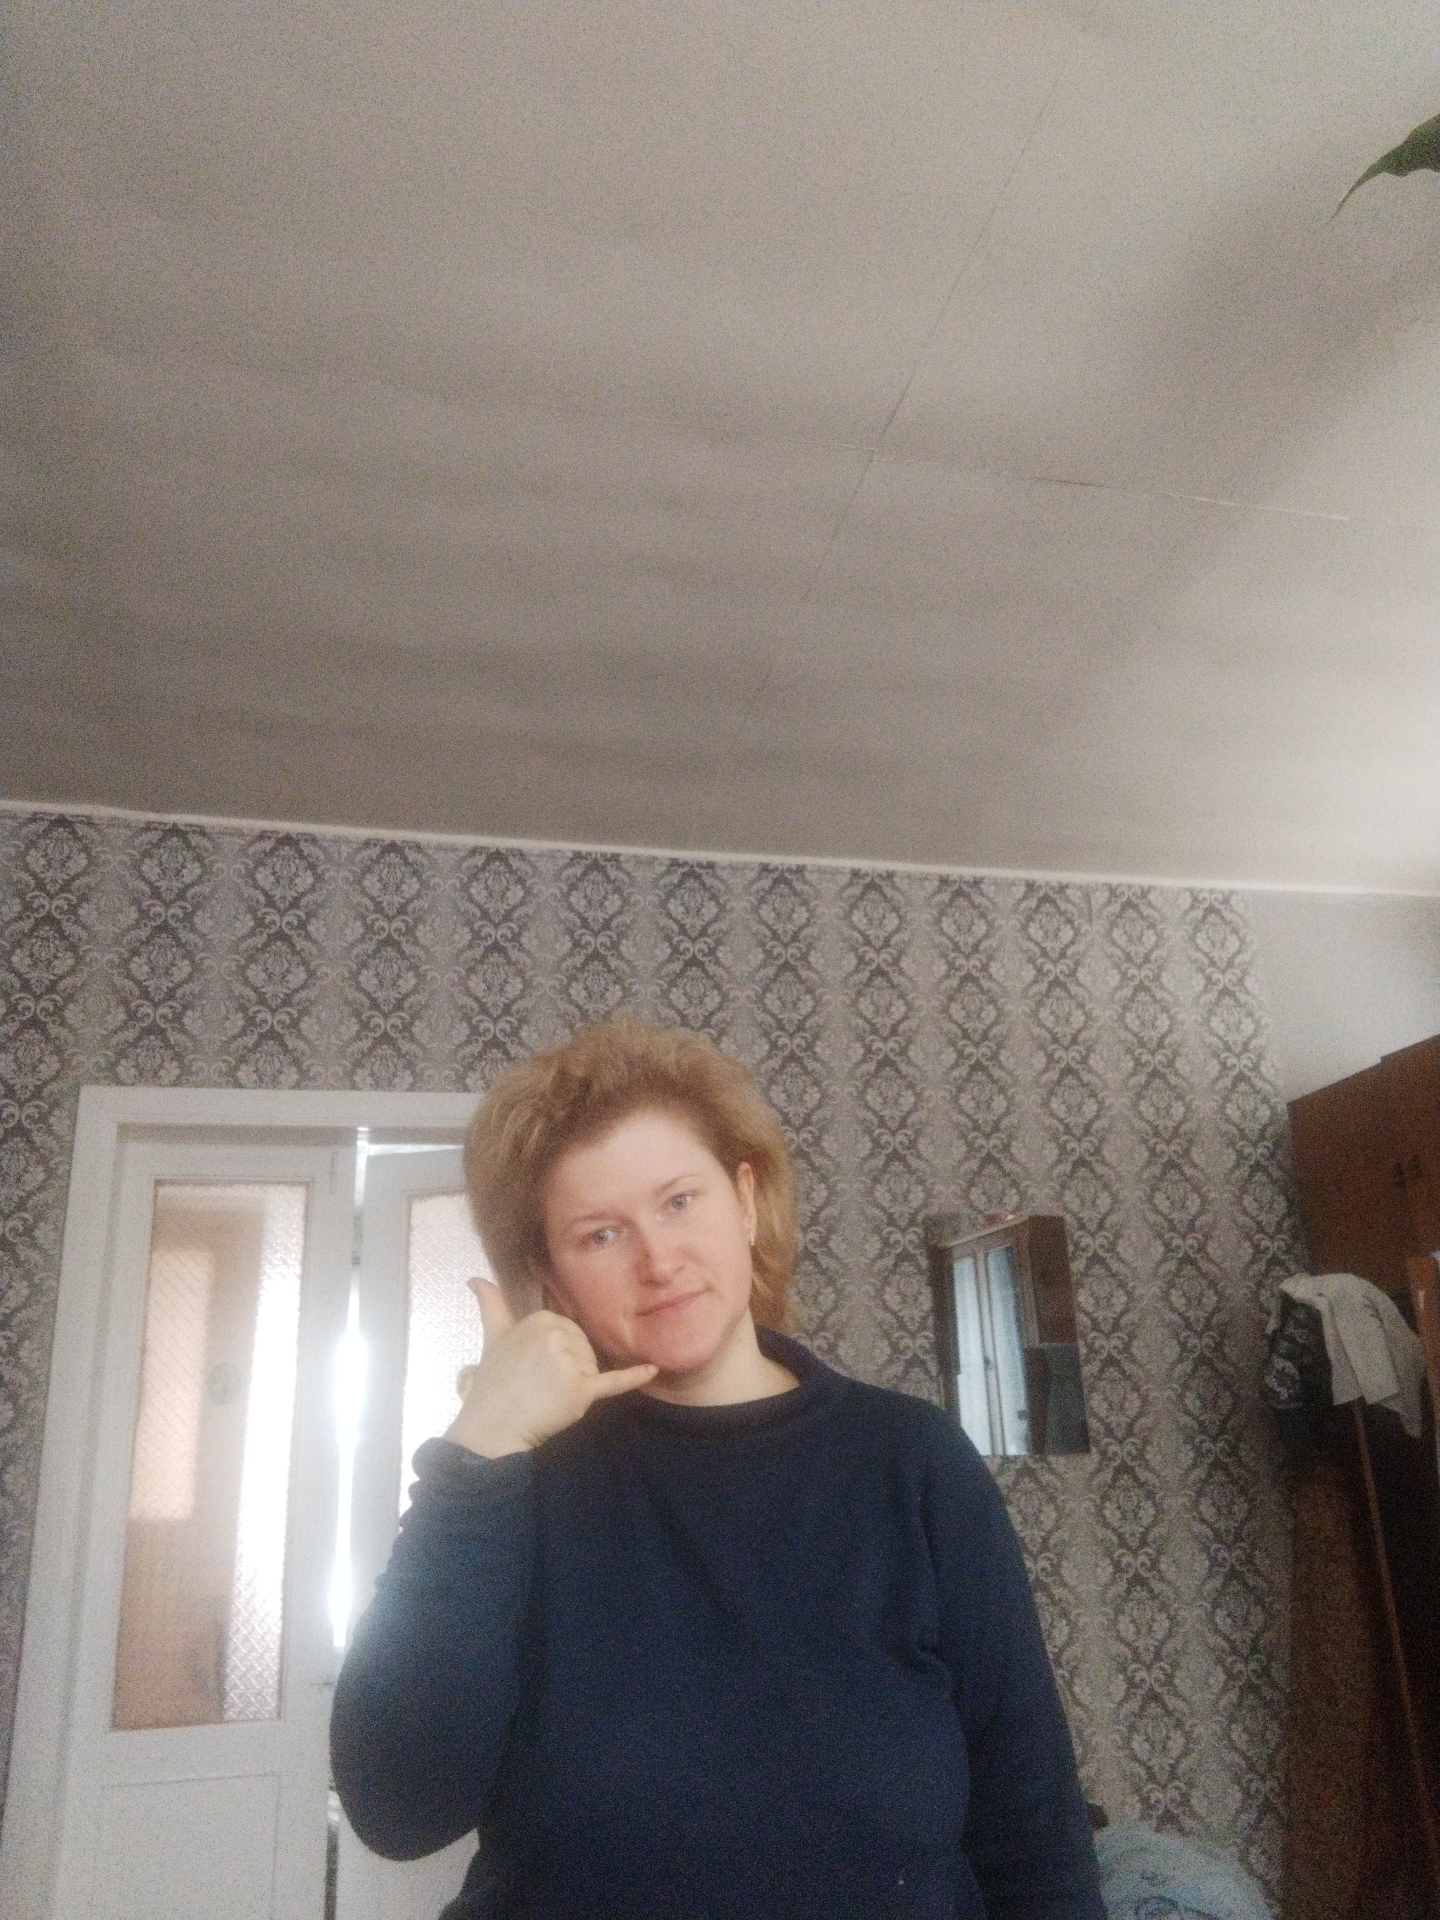
Label: noise